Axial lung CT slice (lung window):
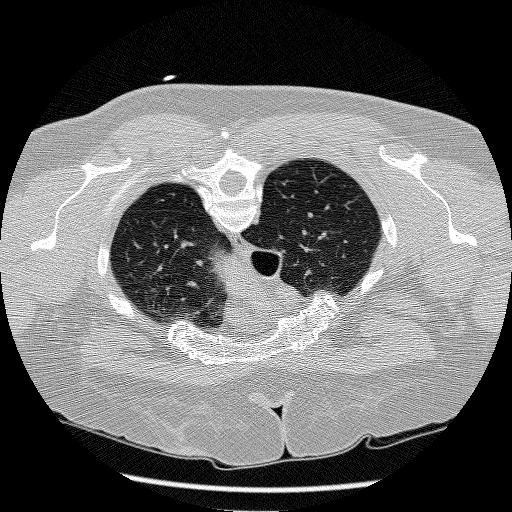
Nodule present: no